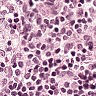
Metastatic tissue present: no